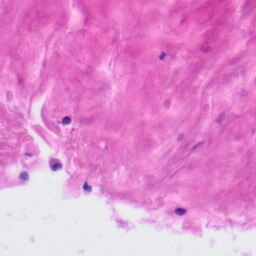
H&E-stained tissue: Tonsil